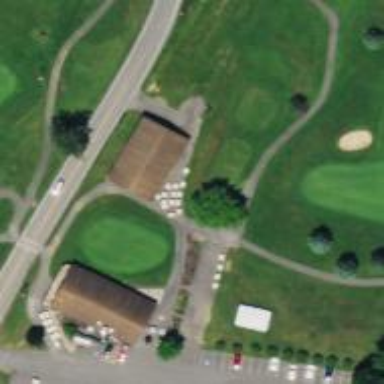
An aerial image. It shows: Path used for both walking and golf.